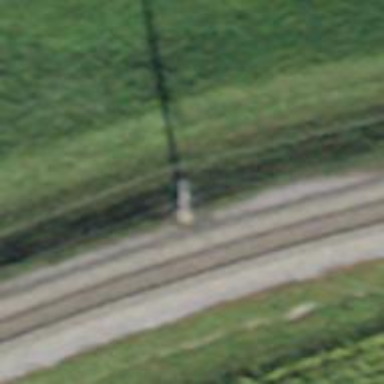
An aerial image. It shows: Power tower.